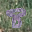
Label: 8